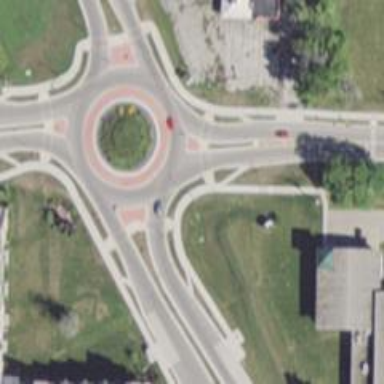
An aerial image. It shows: Secondary road leading to roundabout.